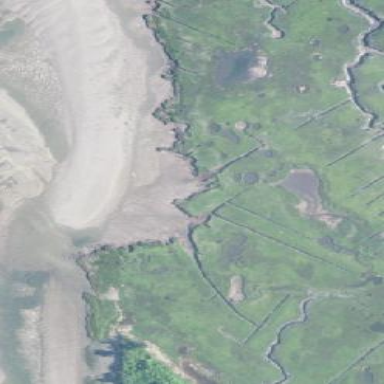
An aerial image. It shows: Tidal wetland with sandy surface. It is tidal flat.